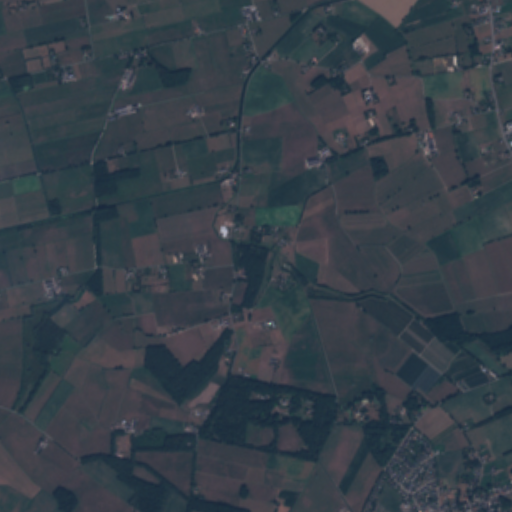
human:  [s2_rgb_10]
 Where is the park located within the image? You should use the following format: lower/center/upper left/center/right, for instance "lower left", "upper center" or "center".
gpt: The park is located in the upper left of the image.
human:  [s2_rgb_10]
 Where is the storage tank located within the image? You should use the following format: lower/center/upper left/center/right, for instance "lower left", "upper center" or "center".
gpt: The storage tank is located in the upper center of the image.
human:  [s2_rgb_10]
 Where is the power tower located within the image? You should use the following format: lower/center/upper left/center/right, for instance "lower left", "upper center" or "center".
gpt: There is no power tower in the image.